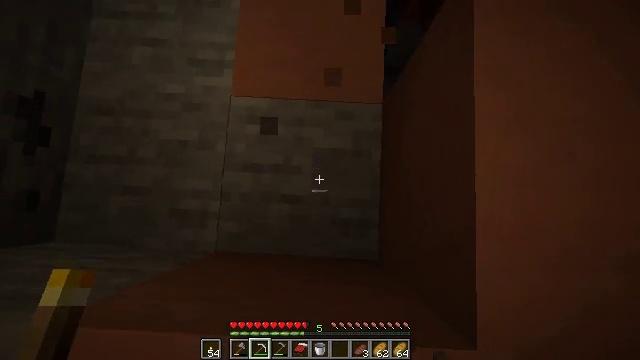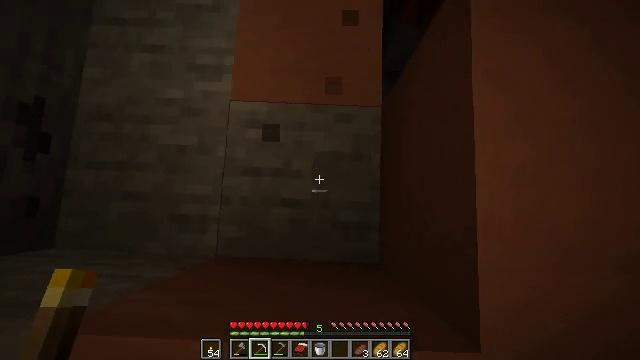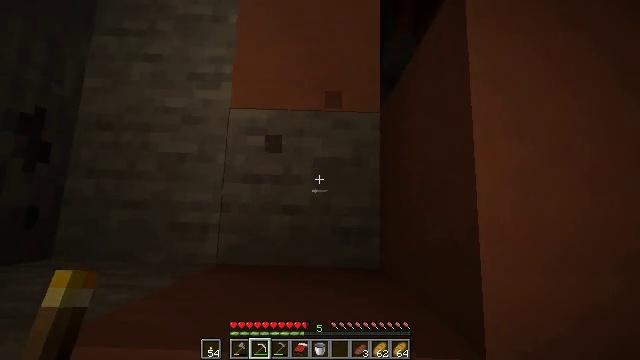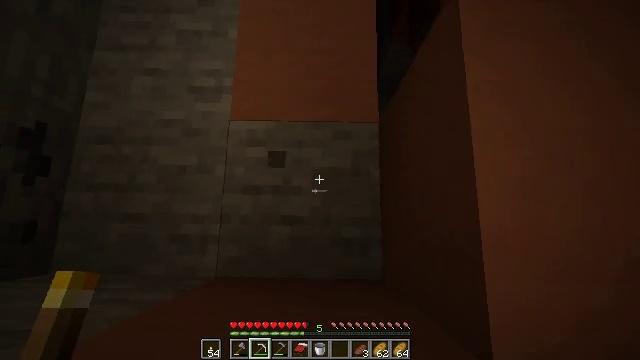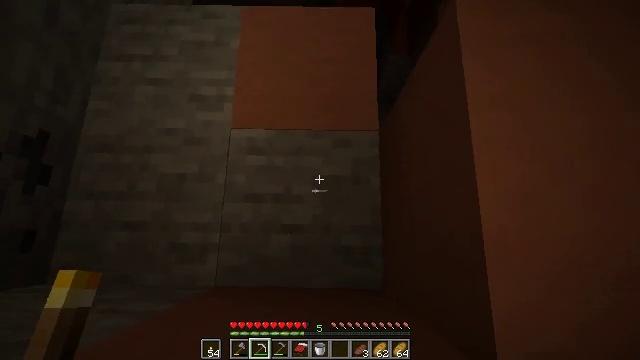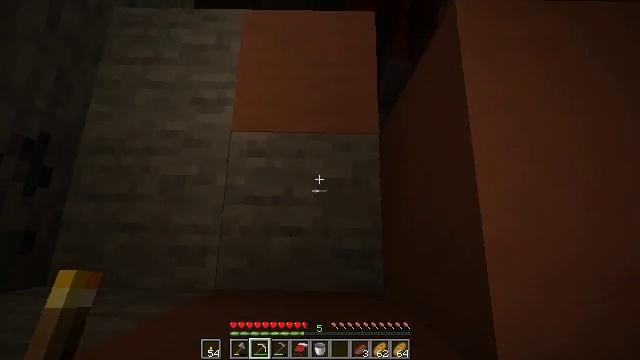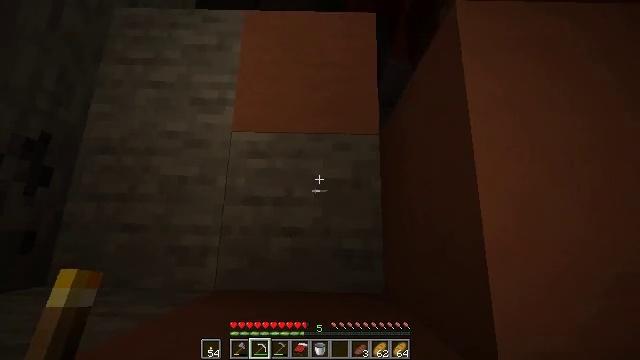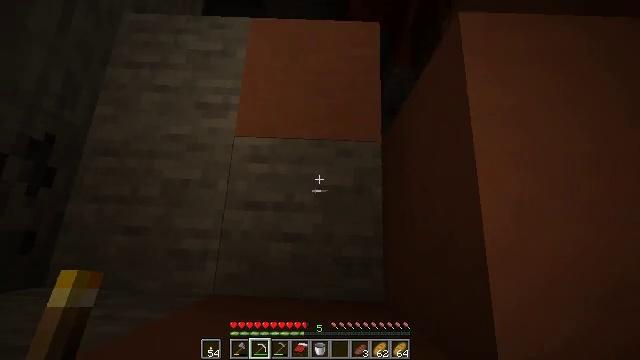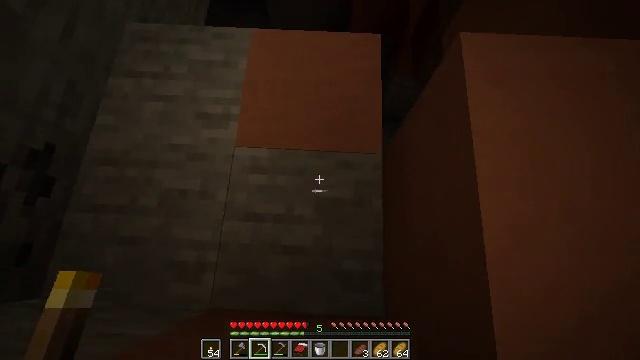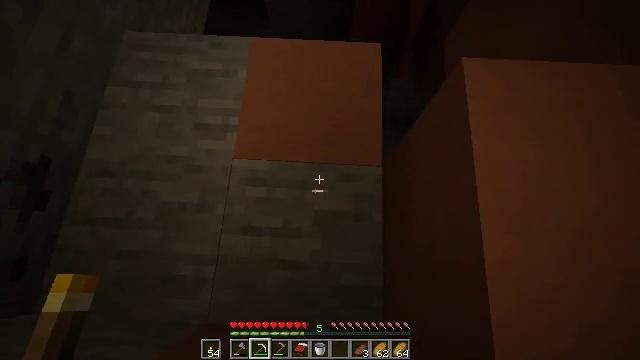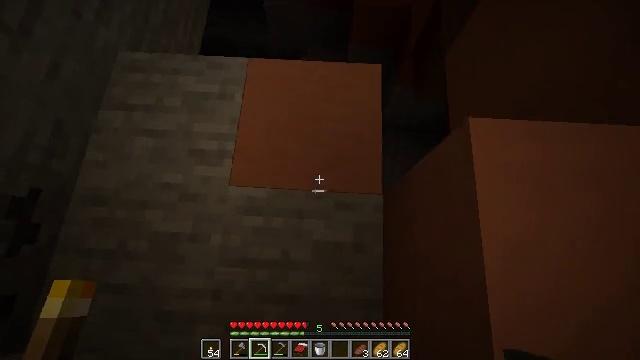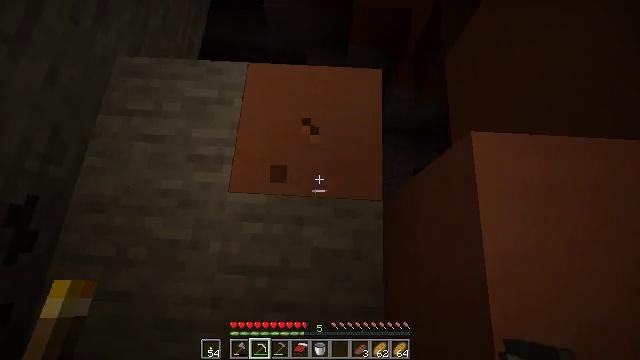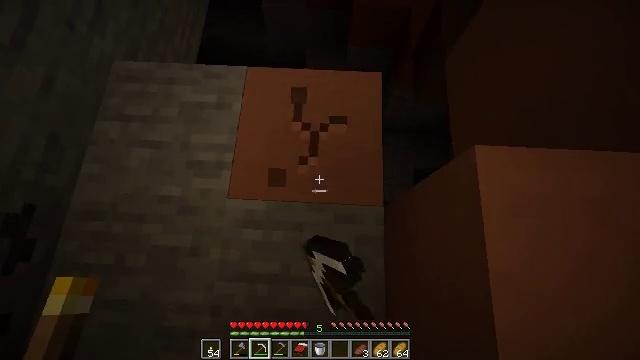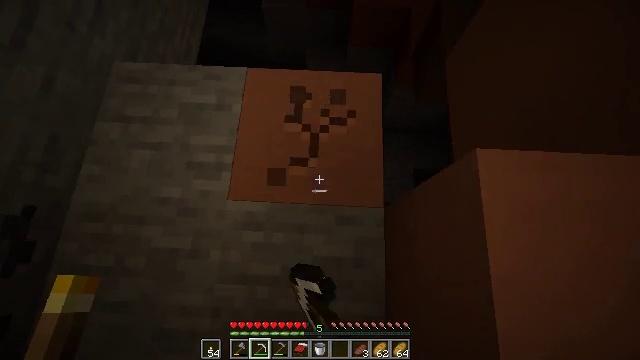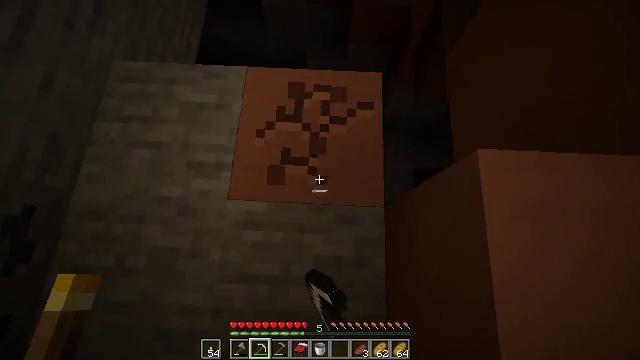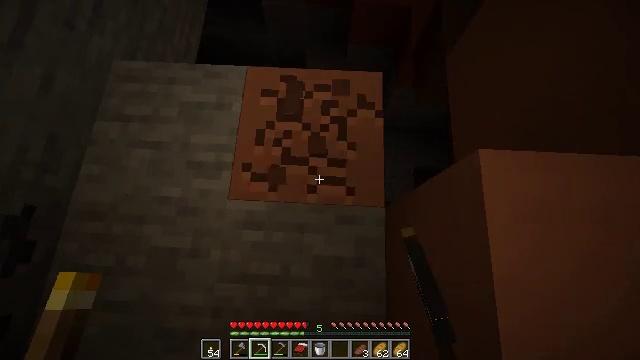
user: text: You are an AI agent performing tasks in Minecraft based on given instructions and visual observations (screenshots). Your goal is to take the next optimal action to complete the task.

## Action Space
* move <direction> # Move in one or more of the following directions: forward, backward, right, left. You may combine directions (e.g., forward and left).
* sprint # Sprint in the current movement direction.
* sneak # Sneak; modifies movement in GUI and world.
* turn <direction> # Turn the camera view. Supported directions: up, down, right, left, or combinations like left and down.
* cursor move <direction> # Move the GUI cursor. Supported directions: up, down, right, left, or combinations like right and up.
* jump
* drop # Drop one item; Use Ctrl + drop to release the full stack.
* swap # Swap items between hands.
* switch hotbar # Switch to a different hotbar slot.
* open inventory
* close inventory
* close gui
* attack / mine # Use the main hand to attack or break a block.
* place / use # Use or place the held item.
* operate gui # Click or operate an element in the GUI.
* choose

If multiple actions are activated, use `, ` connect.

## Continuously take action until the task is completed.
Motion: motion action
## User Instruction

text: Harvest terracotta for building.
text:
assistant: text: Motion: no_op
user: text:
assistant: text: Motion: turn up
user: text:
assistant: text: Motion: turn up
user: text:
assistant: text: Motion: turn up
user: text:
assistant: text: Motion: no_op
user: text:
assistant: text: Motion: no_op
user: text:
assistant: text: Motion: turn left and up
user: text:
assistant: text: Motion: move forward, turn up
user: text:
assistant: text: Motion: move forward
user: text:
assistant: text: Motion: no_op
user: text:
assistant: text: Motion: attack / mine
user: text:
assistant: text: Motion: attack / mine
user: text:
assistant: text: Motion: attack / mine
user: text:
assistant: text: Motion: attack / mine
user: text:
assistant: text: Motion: attack / mine
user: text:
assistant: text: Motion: attack / mine
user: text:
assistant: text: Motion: attack / mine
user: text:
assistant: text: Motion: attack / mine
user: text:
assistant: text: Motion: attack / mine
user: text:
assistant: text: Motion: attack / mine
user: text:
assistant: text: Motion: attack / mine
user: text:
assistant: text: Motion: attack / mine